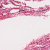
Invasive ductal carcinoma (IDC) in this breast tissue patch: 0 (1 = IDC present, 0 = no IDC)